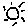
Label: sun